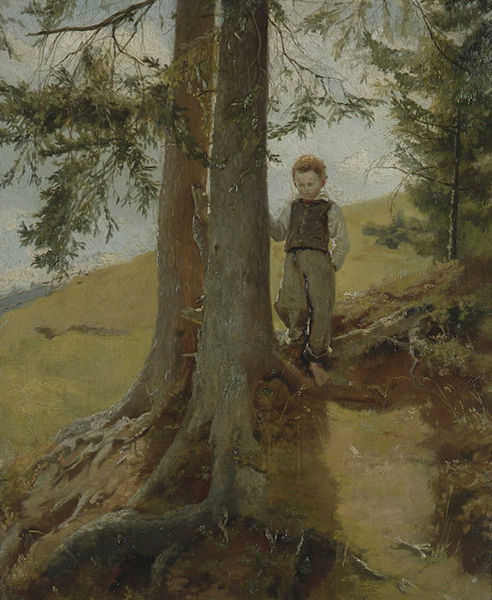
Titel: Bauernjunge am Waldrand
Künstler: Hans Thoma
Standort: Karlsruhe
Institution: Staatliche Kunsthalle Karlsruhe
Schlagwörter: baum, berg, blau, blätter, dunkel, fuß, gemälde, hand, himmel, kopf, schatten, weiß, wolken, baumstämme, bäume, gelb, grün, landschaft, ocker, sand, äste, braun, hell, hintergrund, holz, licht, stirn, stützen, blick, gras, rasen, rot, schnee, weg, wiese, wolke, zaun, beige, hochformat, malerei, blond, hemd, hose, jacke, jung, arm, arme, augen, blass, gesicht, halten, kleidung, stehen, stein, trauer, bildnis, portrait, porträt, öl, ast, baumstamm, erde, feld, felder, gräser, horizont, hügel, natur, stamm, weide, zweige, busch, einsam, gehen, pfad, sonne, sträucher, wiesen, boden, haare, realismus, kind, pflanze, pflanzen, schräg, tal, traurig, wald, genre, füße, sommer, naturalismus, abhang, berge, gebirge, hang, tag, klein, rind, alm, herbst, spazieren, tannen, angst, lehnen, stämme, langeweile, spielen, festhalten, nadel, allein, junge, nachdenklich, knöpfe, weste, bauer, waldrand, lachen, rothaarig, barfuss, knabe, bub, wandern, wurzel, alpen, bedeckt, zweig, moos, draußen, lichtung, wolkig, fichte, nadelbaum, tanne, tasche, sonnig, kleinkind, wärme, rote haare, wurzeln, natu, karg, waldboden, rinde, wams, hosentasche, steigung, nadelbäume, fichten, grad, nadeln, nadelwald, alleine, verstecken, hirte, klettern, wanderung, bube, alp, mosse, abstieg, baume, stracuh, wiede, knäblein, ginger, baumwurzel, schattenb, waldlichtung, tann, loden, kindchen, kung, ansteigen, fischte, bauum, 19. jahrhundert, kopf gesenkt, rotschopf, sonig, duglasie, douglasie, hand in  hosentasche, blonmd, aberteuer, wiesde, rpflanze, sonne+schatten, ludwig thoma, jäcklein, steehn